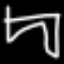
Label: pants